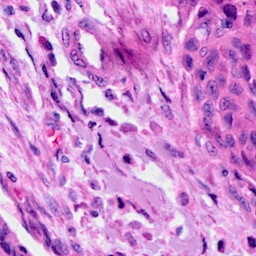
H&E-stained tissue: Cervix